Lunar surface albedo tile
Center latitude: 29.3128
Center longitude: 3.573
Resolution (meters per pixel, mean): 172.49
Tile area (km^2): 31052.52
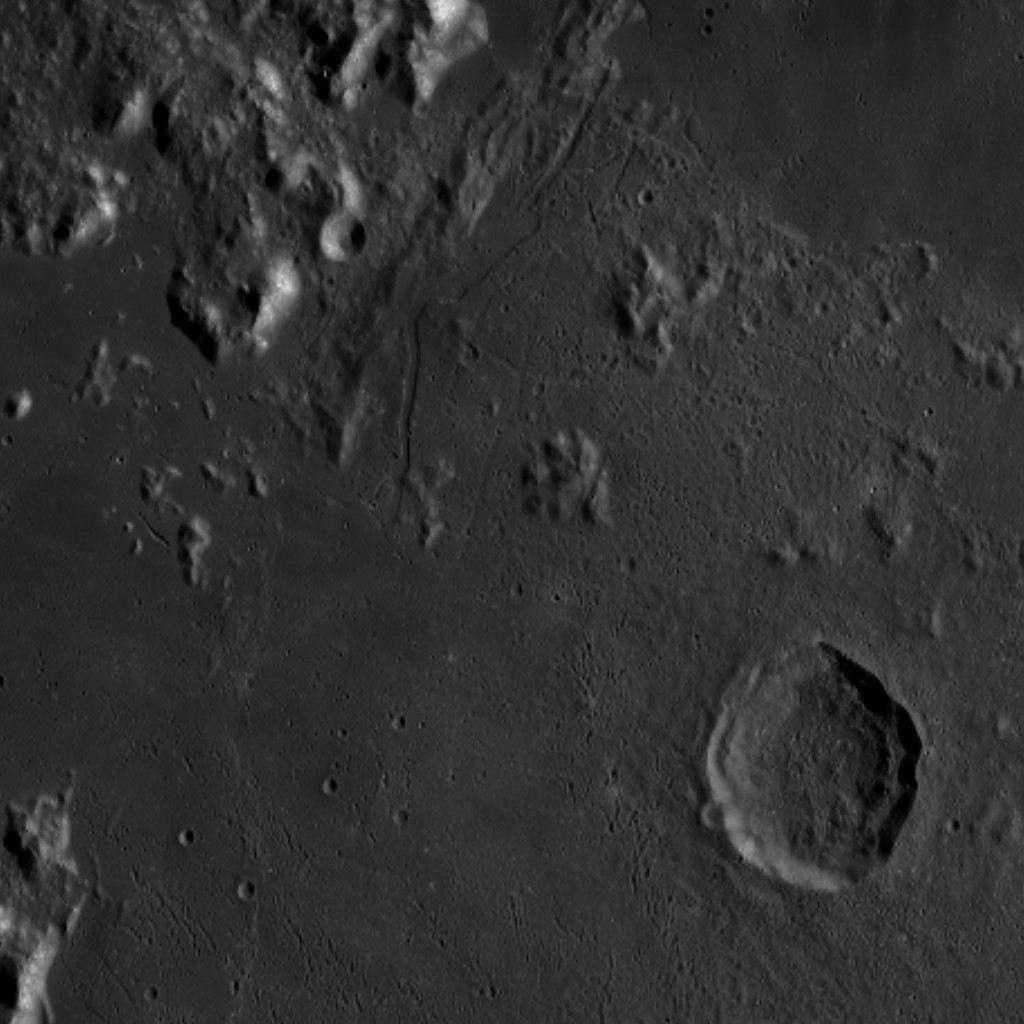